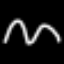
Label: squiggle